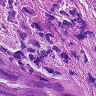
Metastatic tissue present: yes